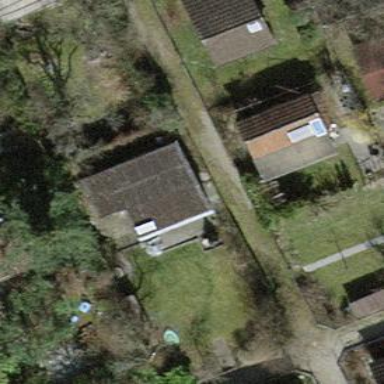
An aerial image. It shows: Allotment house.